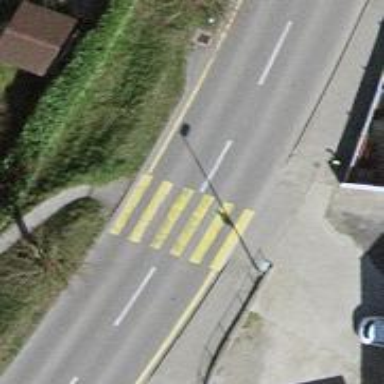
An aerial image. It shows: Zebra crossing on the road.